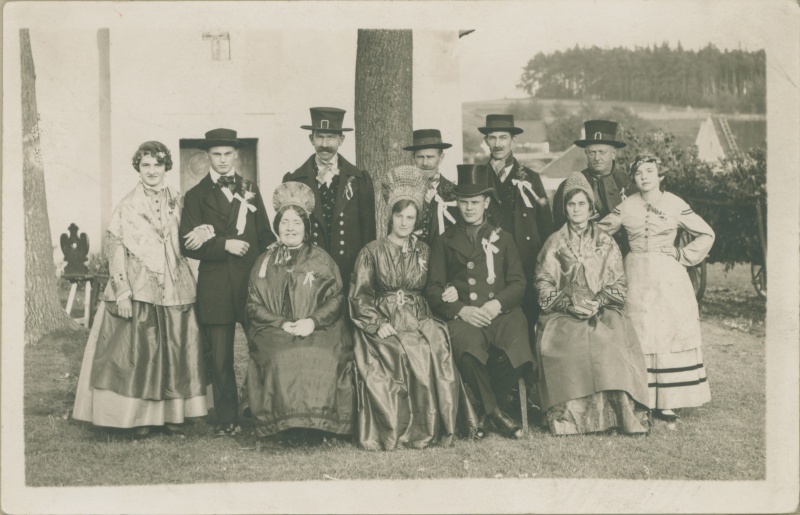
Institution: Österreichisches Museum für Volkskunde Wien
Schlagwörter: baum, gruppe, himmel, mann, frauen, landschaft, menschen, sitzen, frau, hut, hüte, kleid, kleider, männer, schwarz, stuhl, weiss, haus, rasen, fest, gesellschaft, haube, schleife, zylinder, alt, anzug, anzüge, bart, bärte, schnurrbart, kleidung, tod, bild, gruppenbildnis, gruppenporträt, porträt, kirche, land, reich, adel, familie, mutter, schleifen, wald, kinder, enge, man, schuhe, dorf, amerika, wagen, luft, zopf, freizeit, weste, foto, fotografie, wurzel, orden, hauben, haub, gruppenbild, älter, photo, tracht, ehe, trachten, hochzeit, oma, tradition, wals, generation, schwarz/weiß, paare, zackig, gemeinschaft, oberhaupt, stammbaum, unterdrückung, klaid, familienfoto, manner, traditionell, rich, zünftig, 19. jahrhundert, a, hte, grafgruppe, landhochzeit, families, frisur+, jodeln, hudeln, famiele, gemeinschafz, menschen', goldhaubenverein, famielienbildnis